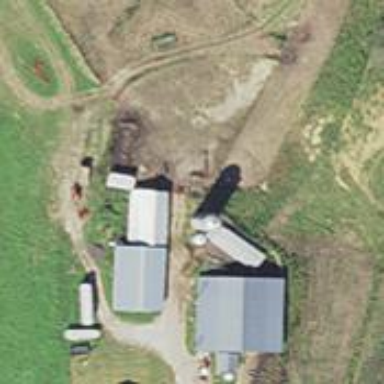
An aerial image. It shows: Silo.